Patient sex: F
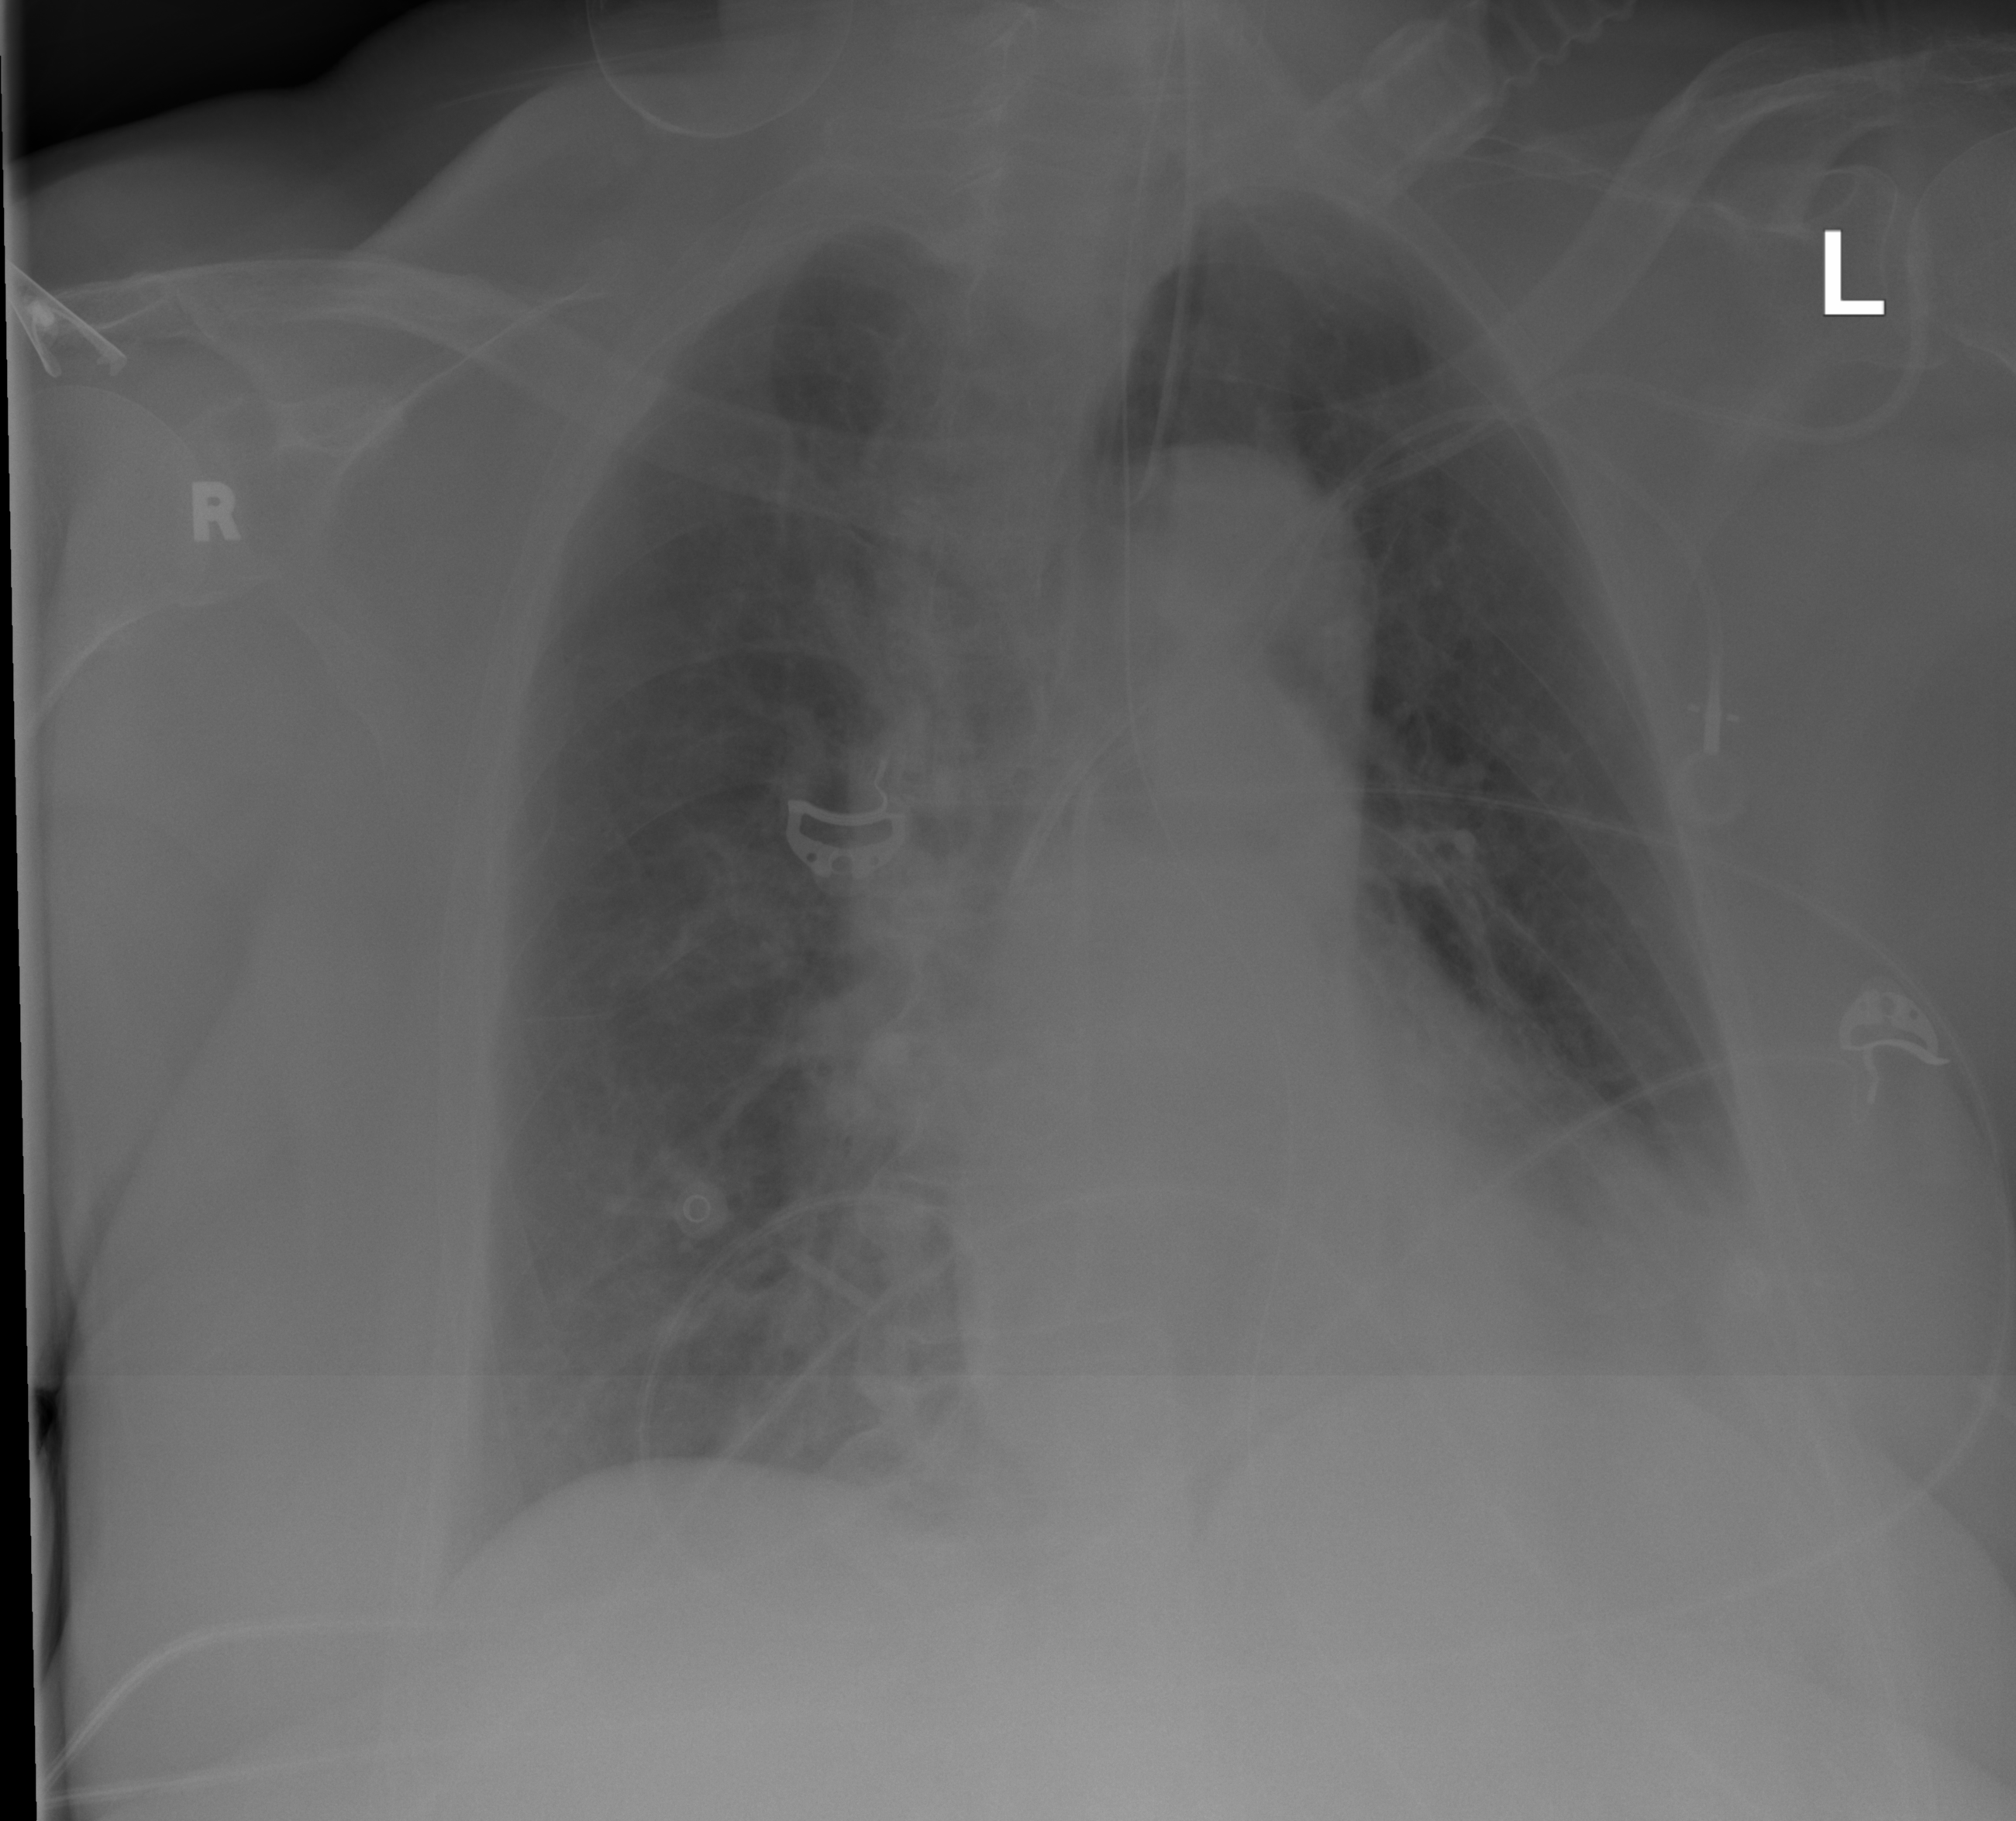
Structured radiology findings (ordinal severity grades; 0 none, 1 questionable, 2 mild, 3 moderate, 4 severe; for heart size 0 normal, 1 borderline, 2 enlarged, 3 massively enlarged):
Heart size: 0
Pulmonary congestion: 0
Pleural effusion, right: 0
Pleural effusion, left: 0
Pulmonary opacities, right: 0
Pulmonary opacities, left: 0
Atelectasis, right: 0
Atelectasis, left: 2